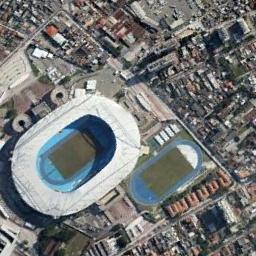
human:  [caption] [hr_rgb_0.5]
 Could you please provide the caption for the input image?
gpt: Oval stadium surrounded between residential areas .

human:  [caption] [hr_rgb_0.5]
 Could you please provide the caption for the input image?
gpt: The stadium is next to some buildings .

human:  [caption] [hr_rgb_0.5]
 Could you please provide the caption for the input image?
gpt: This stadium is a baseball field .

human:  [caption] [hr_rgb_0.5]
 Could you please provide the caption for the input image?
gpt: There are many buildings of different shapes and sizes next to the stadium .

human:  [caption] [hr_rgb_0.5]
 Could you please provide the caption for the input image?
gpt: There are many buildings around the stadium .